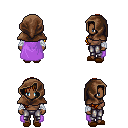
a pixel art fantasy rpg character, female body template, human, dark skin, lavender cape, metal pants, dark blonde right-swept hairstyle, cloth hood, white cloth bandages, brown slippers, four views (front, back, left, right), 2x2 character sprite sheet, small pixel art, hard edges, no anti-aliasing